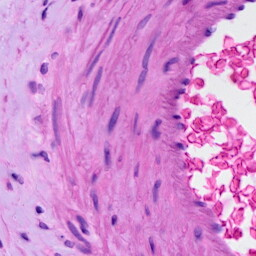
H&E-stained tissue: Ovarian